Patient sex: M
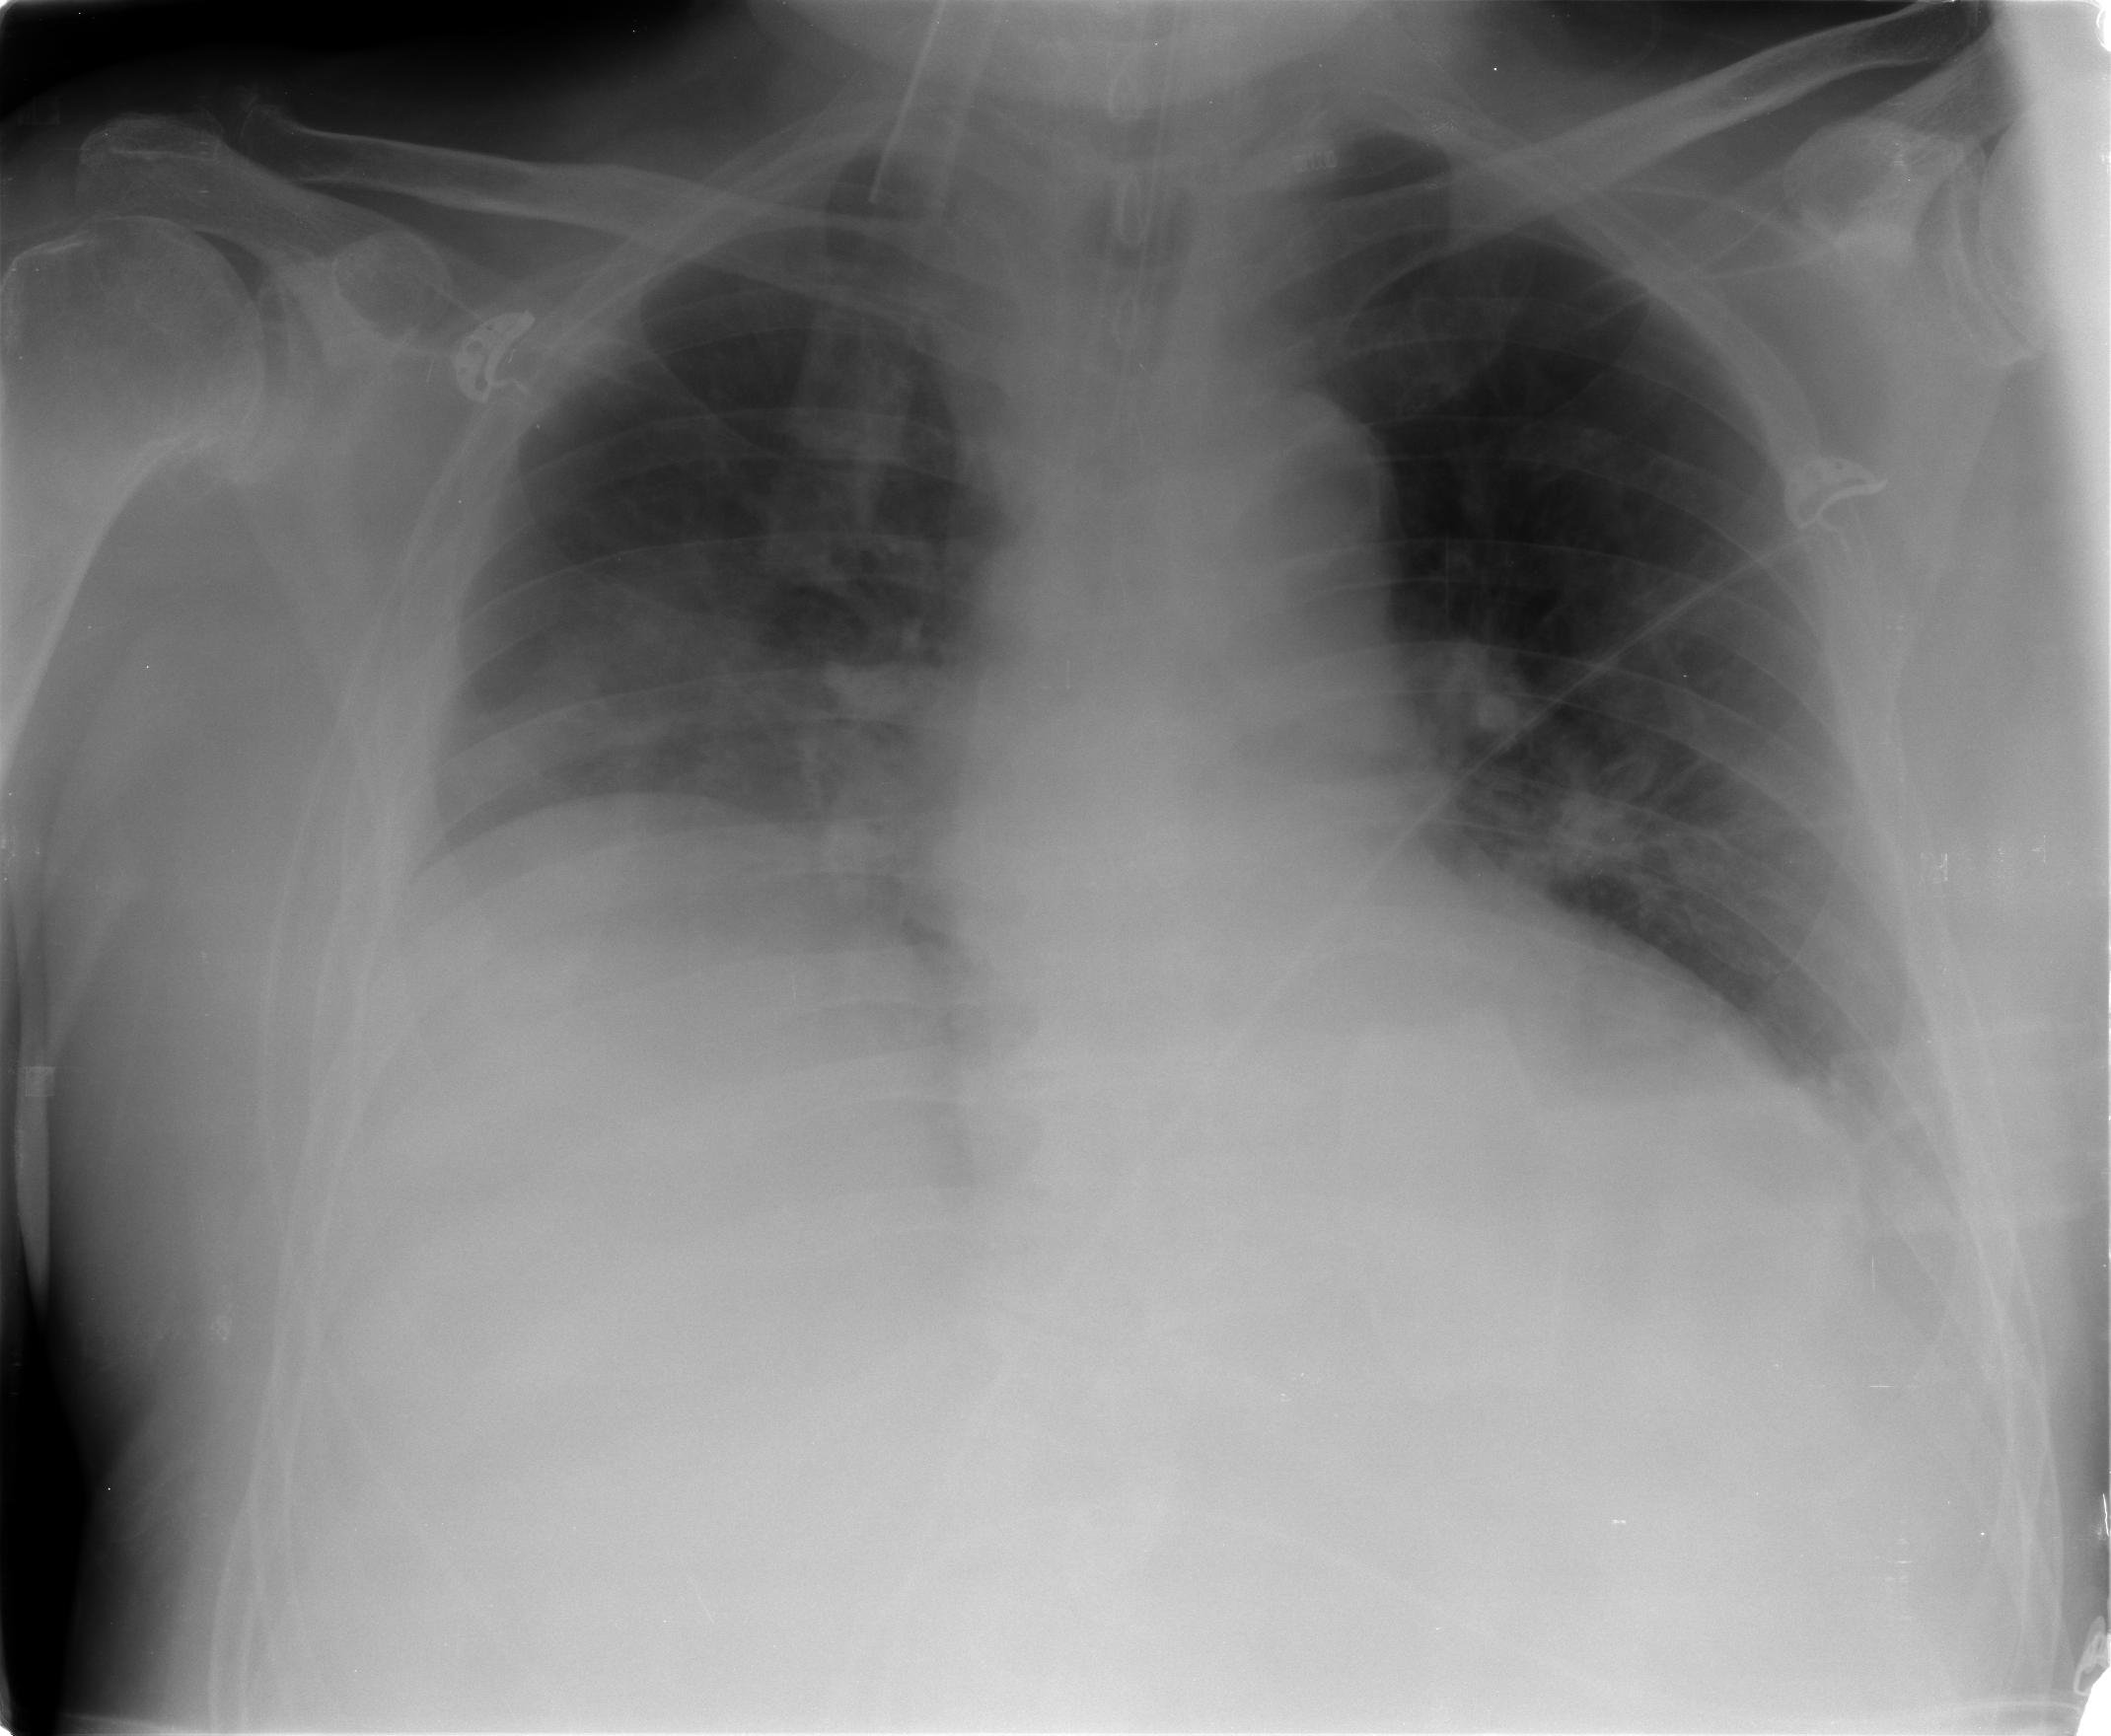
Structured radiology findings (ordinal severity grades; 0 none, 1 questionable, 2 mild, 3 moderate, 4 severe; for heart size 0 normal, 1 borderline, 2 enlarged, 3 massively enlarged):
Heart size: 2
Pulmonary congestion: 1
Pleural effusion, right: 1
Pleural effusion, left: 1
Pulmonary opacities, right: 0
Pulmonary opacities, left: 0
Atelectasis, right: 2
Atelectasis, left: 1